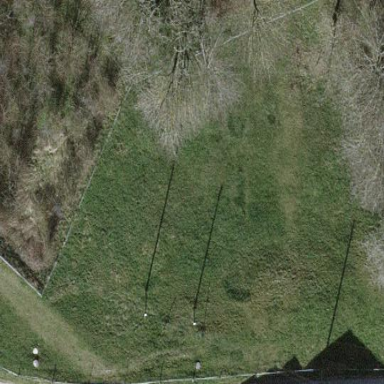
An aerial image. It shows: Meadow bordered by fence.